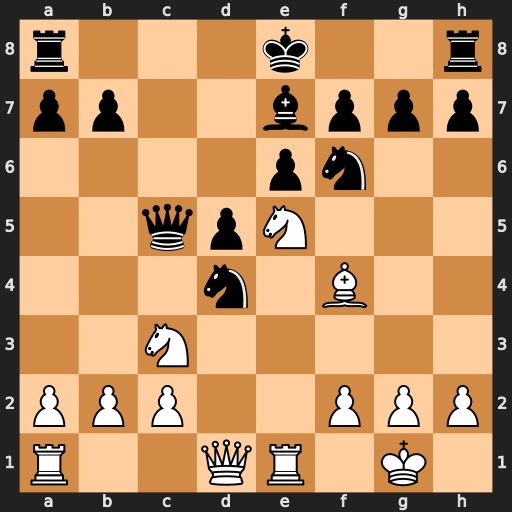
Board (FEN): r3k2r/pp2bppp/4pn2/2qpN3/3n1B2/2N5/PPP2PPP/R2QR1K1
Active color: w
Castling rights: kq
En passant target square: -
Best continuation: Be3 Qxc3 bxc3